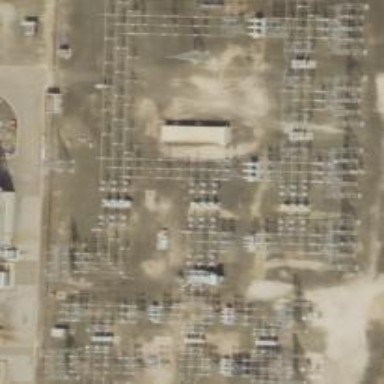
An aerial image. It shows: Switch used for power control.